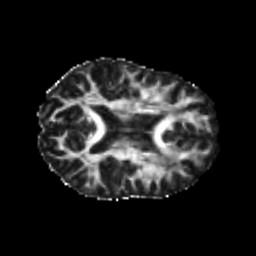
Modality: FA
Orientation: axial
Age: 22
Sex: male
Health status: healthy
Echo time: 0.074 s